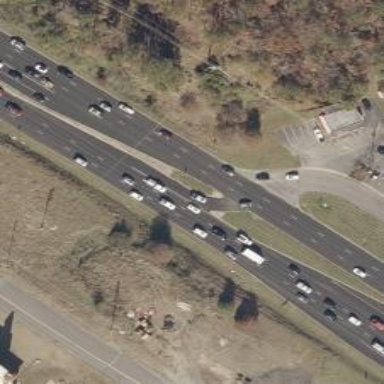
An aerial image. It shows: Trunk link highway.